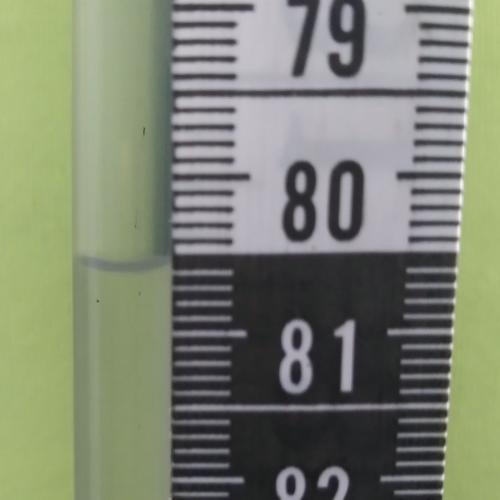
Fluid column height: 80.6 cm